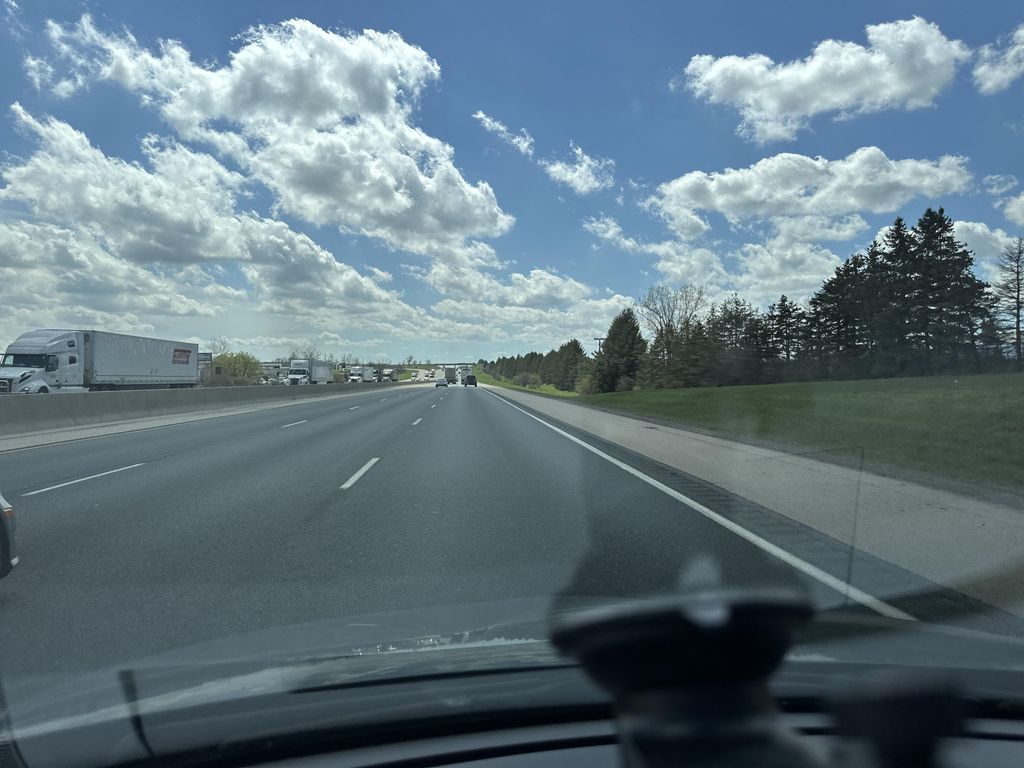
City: kitchener-waterloo